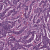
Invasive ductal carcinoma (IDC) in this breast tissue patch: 1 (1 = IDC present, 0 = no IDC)